Field crop: tomato
Growth stage: 1
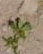
Species: portulaca